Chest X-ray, AP view. Patient: 81 years old, sex M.
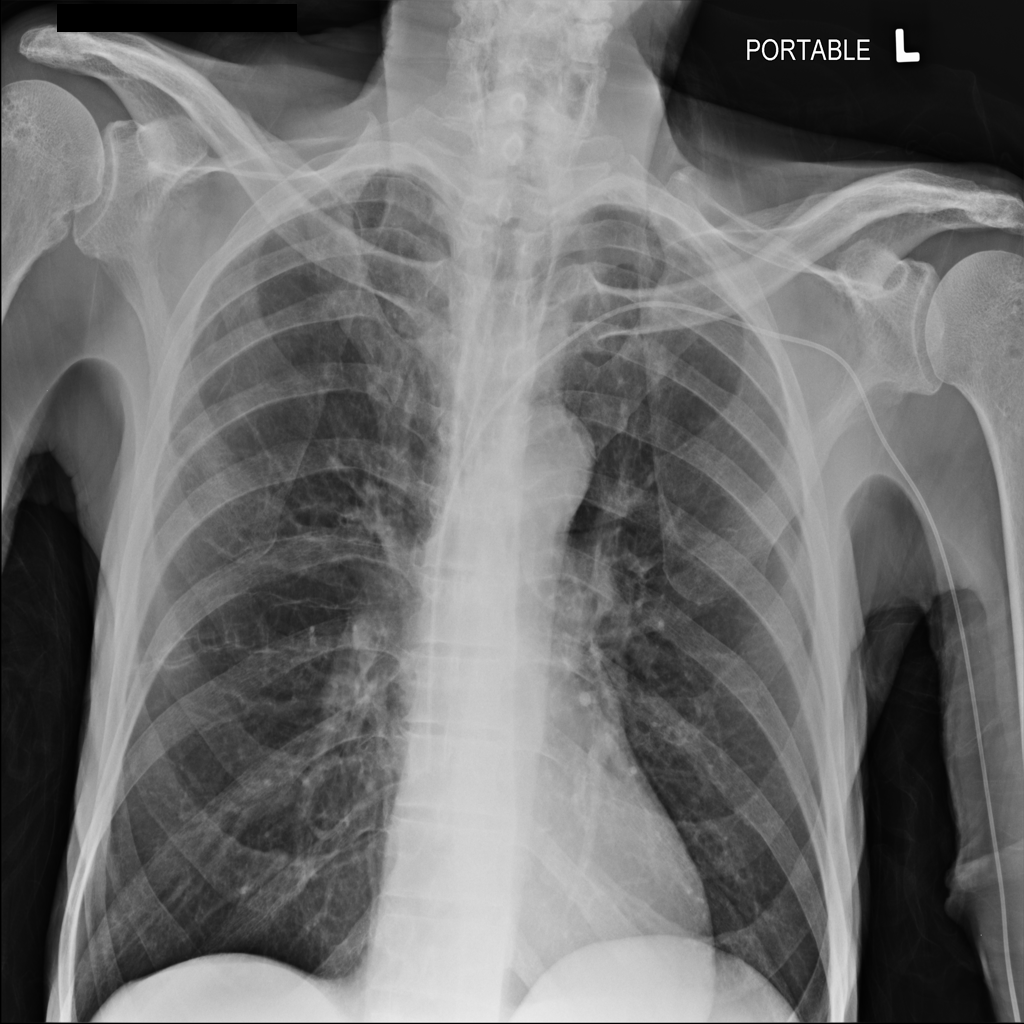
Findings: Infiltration